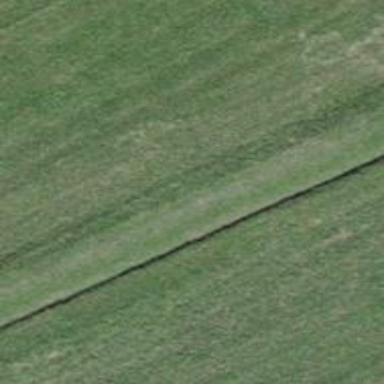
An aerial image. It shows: Unpaved track with grade4 surface.